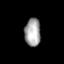
Tissue: prostate
Cell type: T cells
Senescence score: 0.3043
Nuclear area (px): 439
Mean DAPI intensity: 163.601